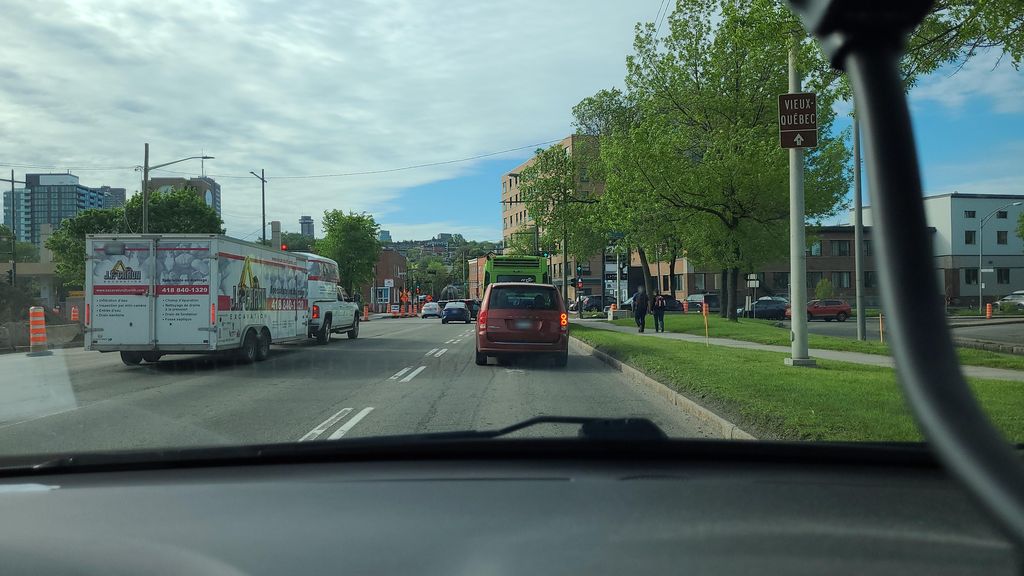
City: quebec_city